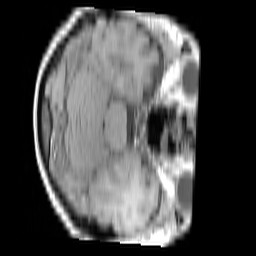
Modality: T1w
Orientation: axial
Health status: ill
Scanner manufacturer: siemens
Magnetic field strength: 3 T
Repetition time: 0.4 s
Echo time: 0.00272 s